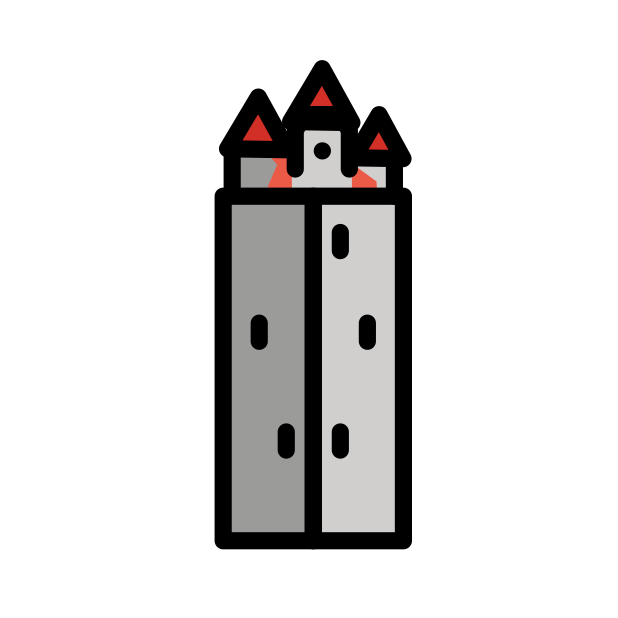
schwäbisch gmünd fünfknopfturm